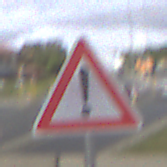
Verkehrszeichen: Gefahrenstelle
Umgebung: Outdoor, Suburban
Tageszeit: MorningAfternoon
Wetter: PartlyCloudy
Licht: Natural
Jahreszeit: NotSpecified
Kontrast: LowContrast